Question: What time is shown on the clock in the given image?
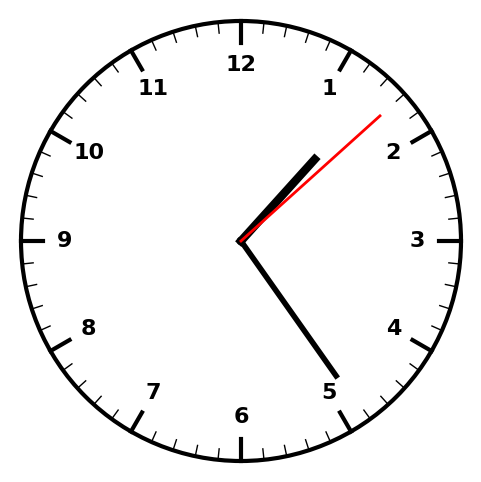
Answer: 01:24:08